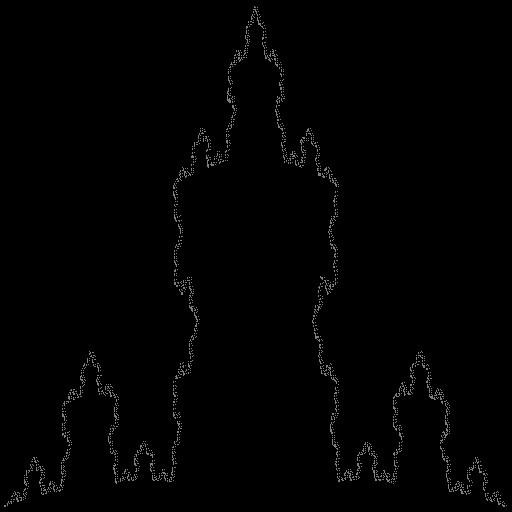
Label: koch_curve